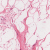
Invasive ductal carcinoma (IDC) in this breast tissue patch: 0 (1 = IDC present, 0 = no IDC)